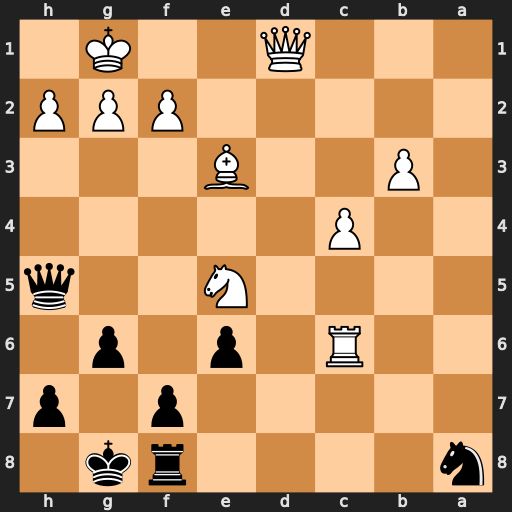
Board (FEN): n4rk1/5p1p/2R1p1p1/4N2q/2P5/1P2B3/5PPP/3Q2K1
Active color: b
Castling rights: -
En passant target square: -
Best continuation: Qxd1#